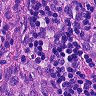
Metastatic tissue present: yes